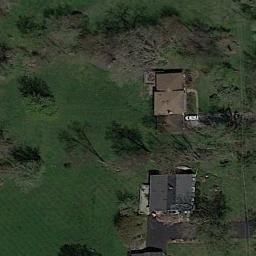
Label: residential